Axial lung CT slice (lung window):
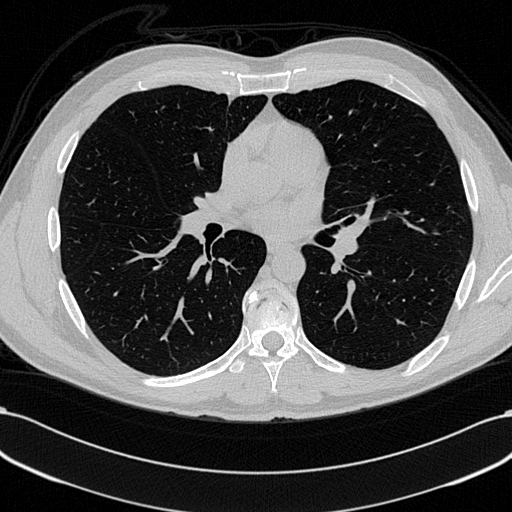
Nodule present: no